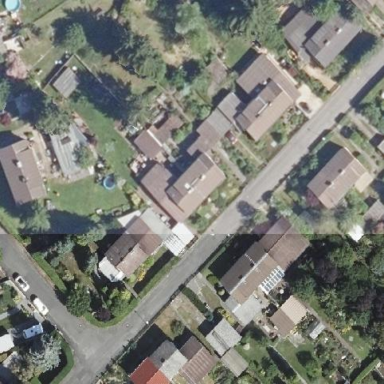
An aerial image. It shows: Semi-detached house.